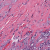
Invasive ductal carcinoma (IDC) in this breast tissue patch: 0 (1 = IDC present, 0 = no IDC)